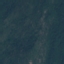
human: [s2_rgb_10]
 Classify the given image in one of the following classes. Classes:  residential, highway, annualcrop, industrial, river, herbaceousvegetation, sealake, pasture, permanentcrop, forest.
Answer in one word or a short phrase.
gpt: Forest